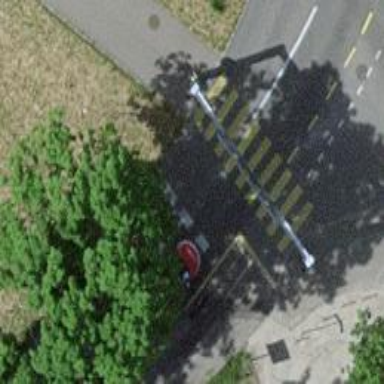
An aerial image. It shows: Crossing with traffic signals.